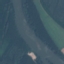
Label: River